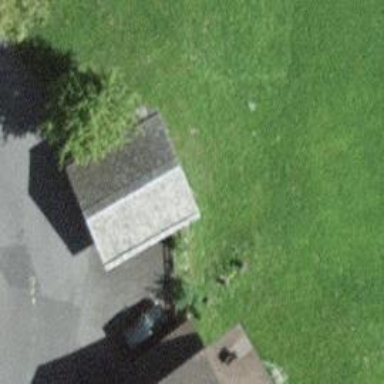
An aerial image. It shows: Toilets are available here.